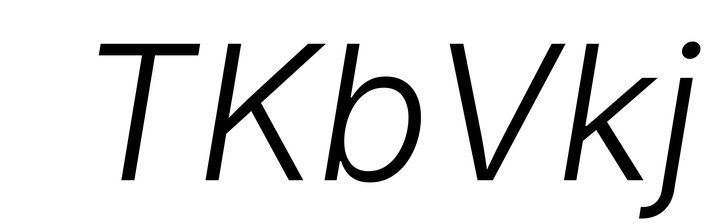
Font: Inter-Italic_Light_Italic